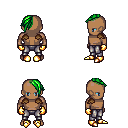
a pixel art fantasy rpg character, male body template, human, dark skin, leather shoulder armor, metal pants, green long mohawk hairstyle, gold gloves, gold boots, four views (front, back, left, right), 2x2 character sprite sheet, small pixel art, hard edges, no anti-aliasing